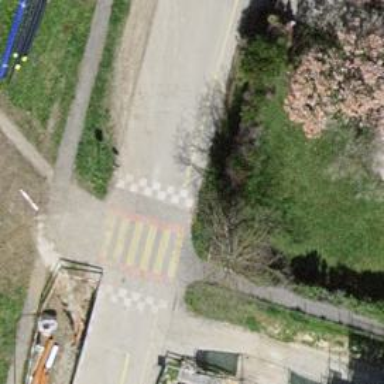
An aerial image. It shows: Marked road crossing.